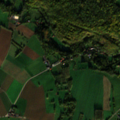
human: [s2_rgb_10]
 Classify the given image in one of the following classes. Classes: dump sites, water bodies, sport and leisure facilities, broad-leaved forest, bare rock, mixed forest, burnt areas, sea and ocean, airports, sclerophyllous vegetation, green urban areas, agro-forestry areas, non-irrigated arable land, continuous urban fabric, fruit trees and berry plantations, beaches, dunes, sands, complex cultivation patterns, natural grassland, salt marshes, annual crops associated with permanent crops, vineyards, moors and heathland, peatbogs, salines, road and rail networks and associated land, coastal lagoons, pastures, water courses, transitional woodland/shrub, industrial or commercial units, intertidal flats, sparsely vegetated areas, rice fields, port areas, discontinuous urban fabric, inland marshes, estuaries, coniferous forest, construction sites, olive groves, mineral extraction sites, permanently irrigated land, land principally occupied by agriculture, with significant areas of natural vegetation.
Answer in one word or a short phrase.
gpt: discontinuous urban fabric, non-irrigated arable land, pastures, land principally occupied by agriculture, with significant areas of natural vegetation, broad-leaved forest